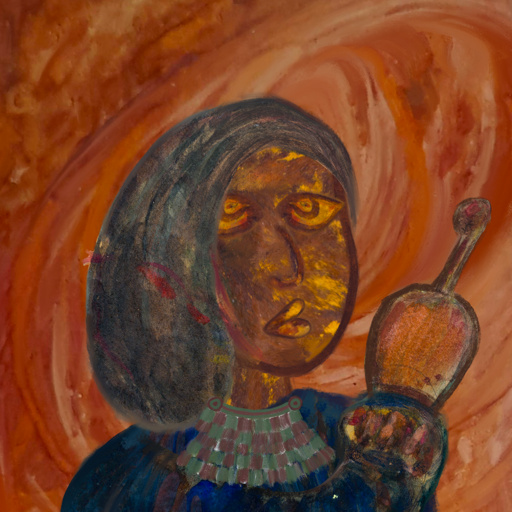
Background: Pious_Lady, Head And Neck Side: Comrade, Face Side: Comrade, Bust: Pipe, Hair Side: Gypsy_Mother, Head Accessory: Blank, Second Necklace: After_Raid, Necklace: Blank, Baby: Blank